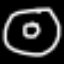
Label: donut